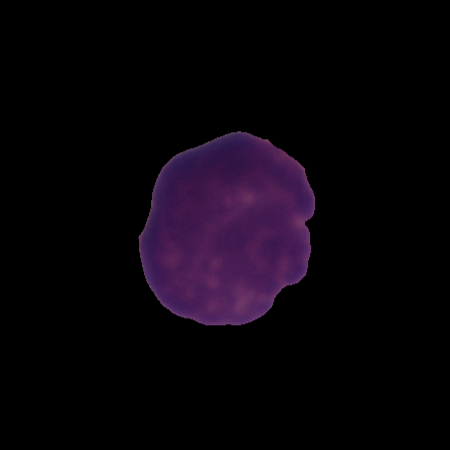
Label: healthy